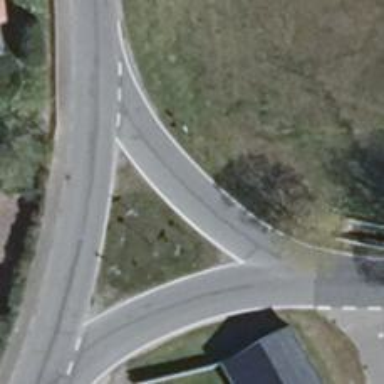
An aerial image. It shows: Secondary link road with asphalt surface.